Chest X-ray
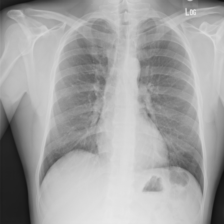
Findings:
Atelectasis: negative
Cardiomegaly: negative
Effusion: negative
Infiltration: negative
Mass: negative
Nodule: negative
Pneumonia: negative
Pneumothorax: negative
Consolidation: negative
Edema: negative
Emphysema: negative
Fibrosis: negative
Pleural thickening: negative
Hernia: negative